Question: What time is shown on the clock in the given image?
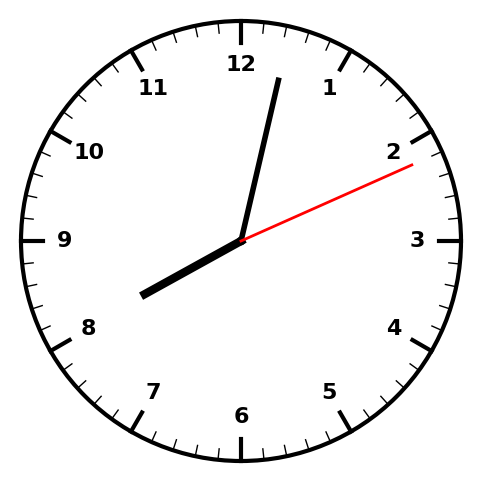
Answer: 08:02:11